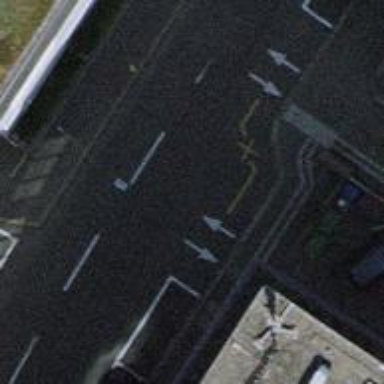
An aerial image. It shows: Unclassified asphalt road with sidewalks on both sides.